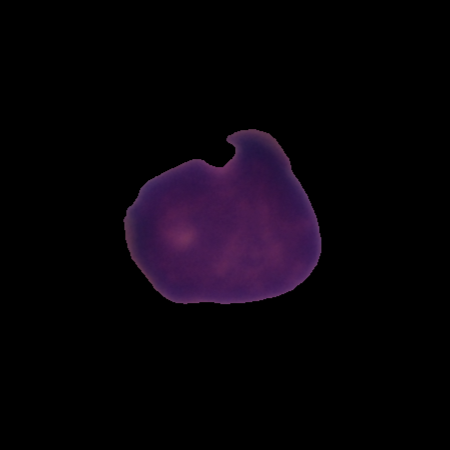
Label: healthy